Question: con.getInputStream() throw exception, when the code running on android,
but when copy the code to regular java project it is working,
The thrown object e contain "detailMessage = Permission denied".
my code::
'''
public static HttpData get(String sUrl) {
HttpData ret = new HttpData();
String str;
StringBuffer buff = new StringBuffer();
try {
URL url = new URL(sUrl);
URLConnection con = url.openConnection();
BufferedReader in = new BufferedReader(new InputStreamReader(con.getInputStream()));
while ((str = in.readLine()) != null) {
buff.append(str);
}
ret.content = buff.toString();
//get headers
Map<String, List<String>> headers = con.getHeaderFields();
Set<Entry<String, List<String>>> hKeys = headers.entrySet();
for (Iterator<Entry<String, List<String>>> i = hKeys.iterator(); i.hasNext();) {
Entry<String, List<String>> m = i.next();
Log.w("HEADER_KEY", m.getKey() + "");
ret.headers.put(m.getKey(), m.getValue().toString());
if (m.getKey().equals("set-cookie"))
ret.cookies.put(m.getKey(), m.getValue().toString());
}
} catch (Exception e) {
Log.e("HttpRequest", e.toString());
}
return ret;
}
'''

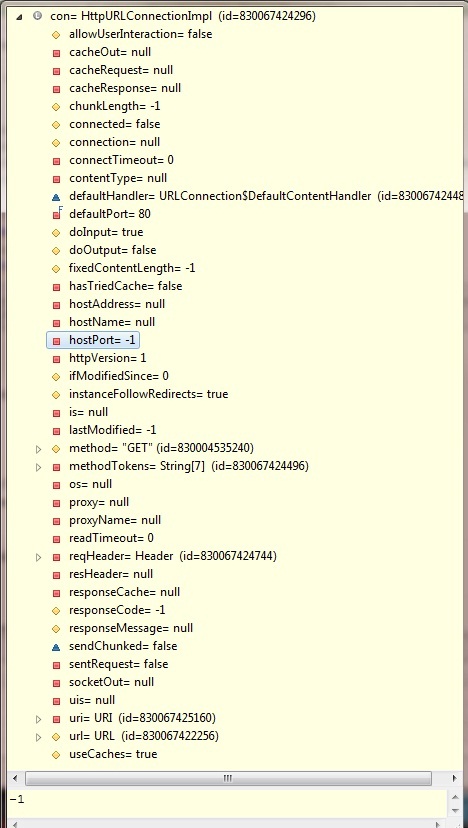
Answer: adding'<uses-permission android:name="android.permission.INTERNET"/>' tag to manifest
will fix the problem.
Thanks to Jems comment.